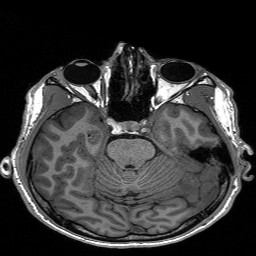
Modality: T1w
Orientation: coronal
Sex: male
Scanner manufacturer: siemens
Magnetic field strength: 3 T
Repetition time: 2.3 s
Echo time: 0.00197 s